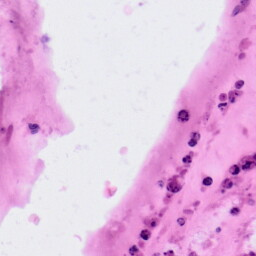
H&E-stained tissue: Colon